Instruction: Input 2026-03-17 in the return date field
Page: home
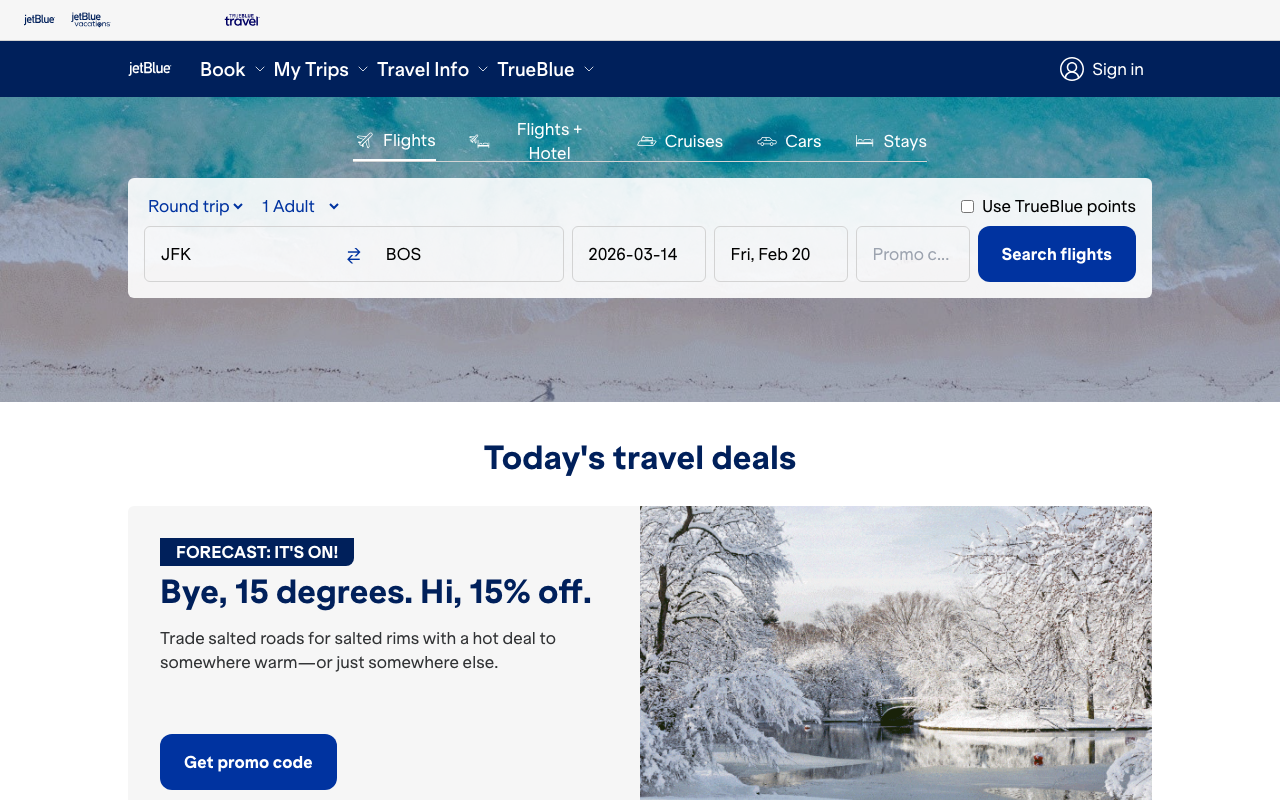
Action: type